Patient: sex F, age 43
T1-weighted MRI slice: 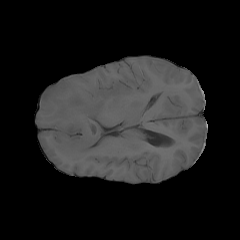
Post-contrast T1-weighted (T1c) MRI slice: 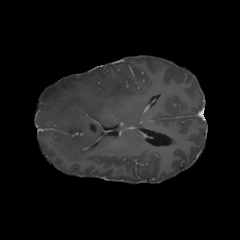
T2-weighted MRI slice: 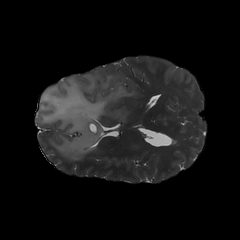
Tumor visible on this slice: yes
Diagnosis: Astrocytoma, IDH-mutant
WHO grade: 3